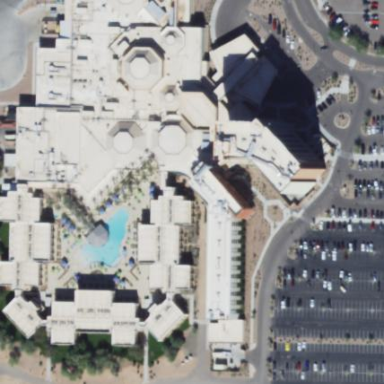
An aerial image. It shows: Casino.